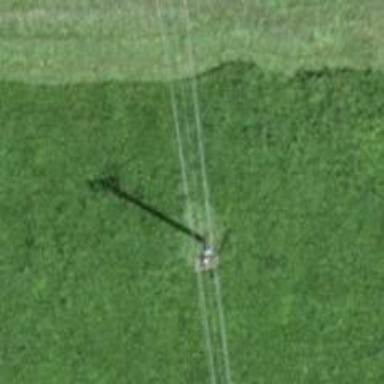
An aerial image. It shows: Minor power line.